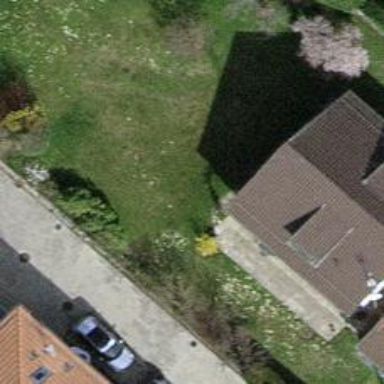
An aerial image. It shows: Garden surrounded by fence.